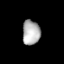
Tissue: lung
Cell type: Epithelial cells
Senescence score: 0.2437
Nuclear area (px): 426
Mean DAPI intensity: 177.974